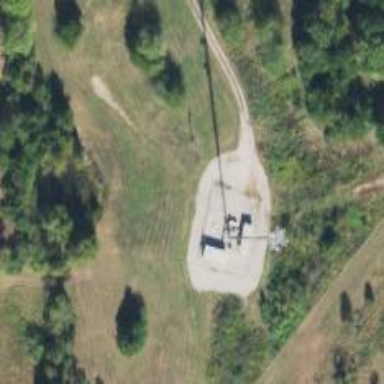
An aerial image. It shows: Man-made mast used for communication purposes.